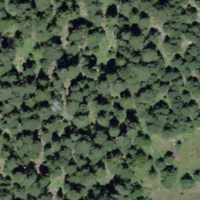
EUNIS habitat code: 44
Species observed at this site:
Phyteuma betonicifolium